RGB frame:
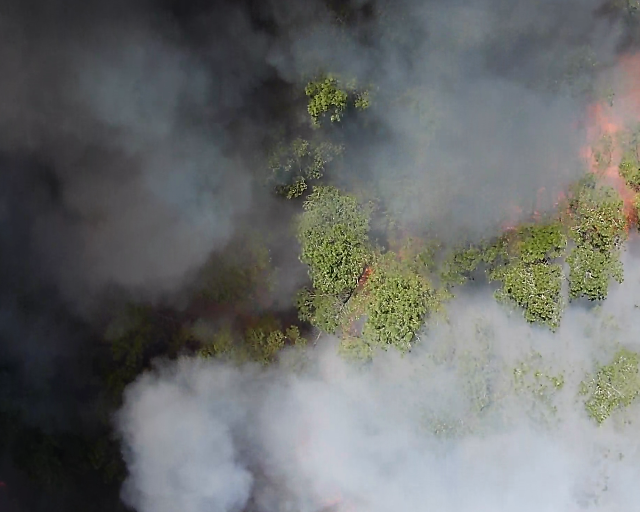
Thermal frame:
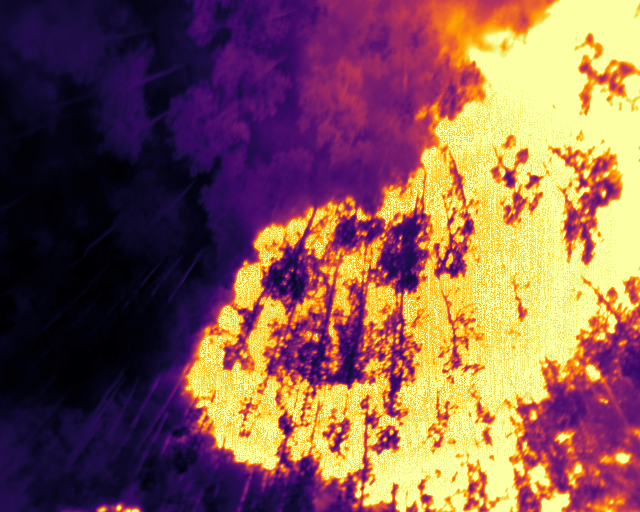
Captured: 2026-02-27 02:35:56
Pixels at or above 80 °C: 190784 (fraction of frame: 0.5822)